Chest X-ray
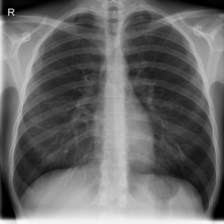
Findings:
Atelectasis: negative
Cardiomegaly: negative
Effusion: negative
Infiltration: negative
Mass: negative
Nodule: negative
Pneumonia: negative
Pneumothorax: negative
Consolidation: negative
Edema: negative
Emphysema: negative
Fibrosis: negative
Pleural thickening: negative
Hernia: negative